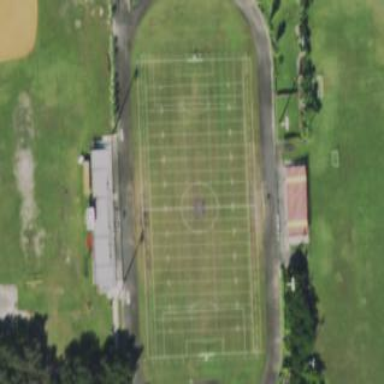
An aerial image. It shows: American football pitch.